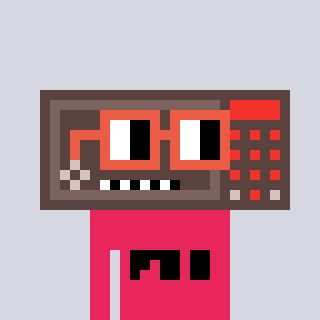
a pixel art character with square orange glasses, a wallsafe-shaped head and a redpinkish-colored body on a cool background